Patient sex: M
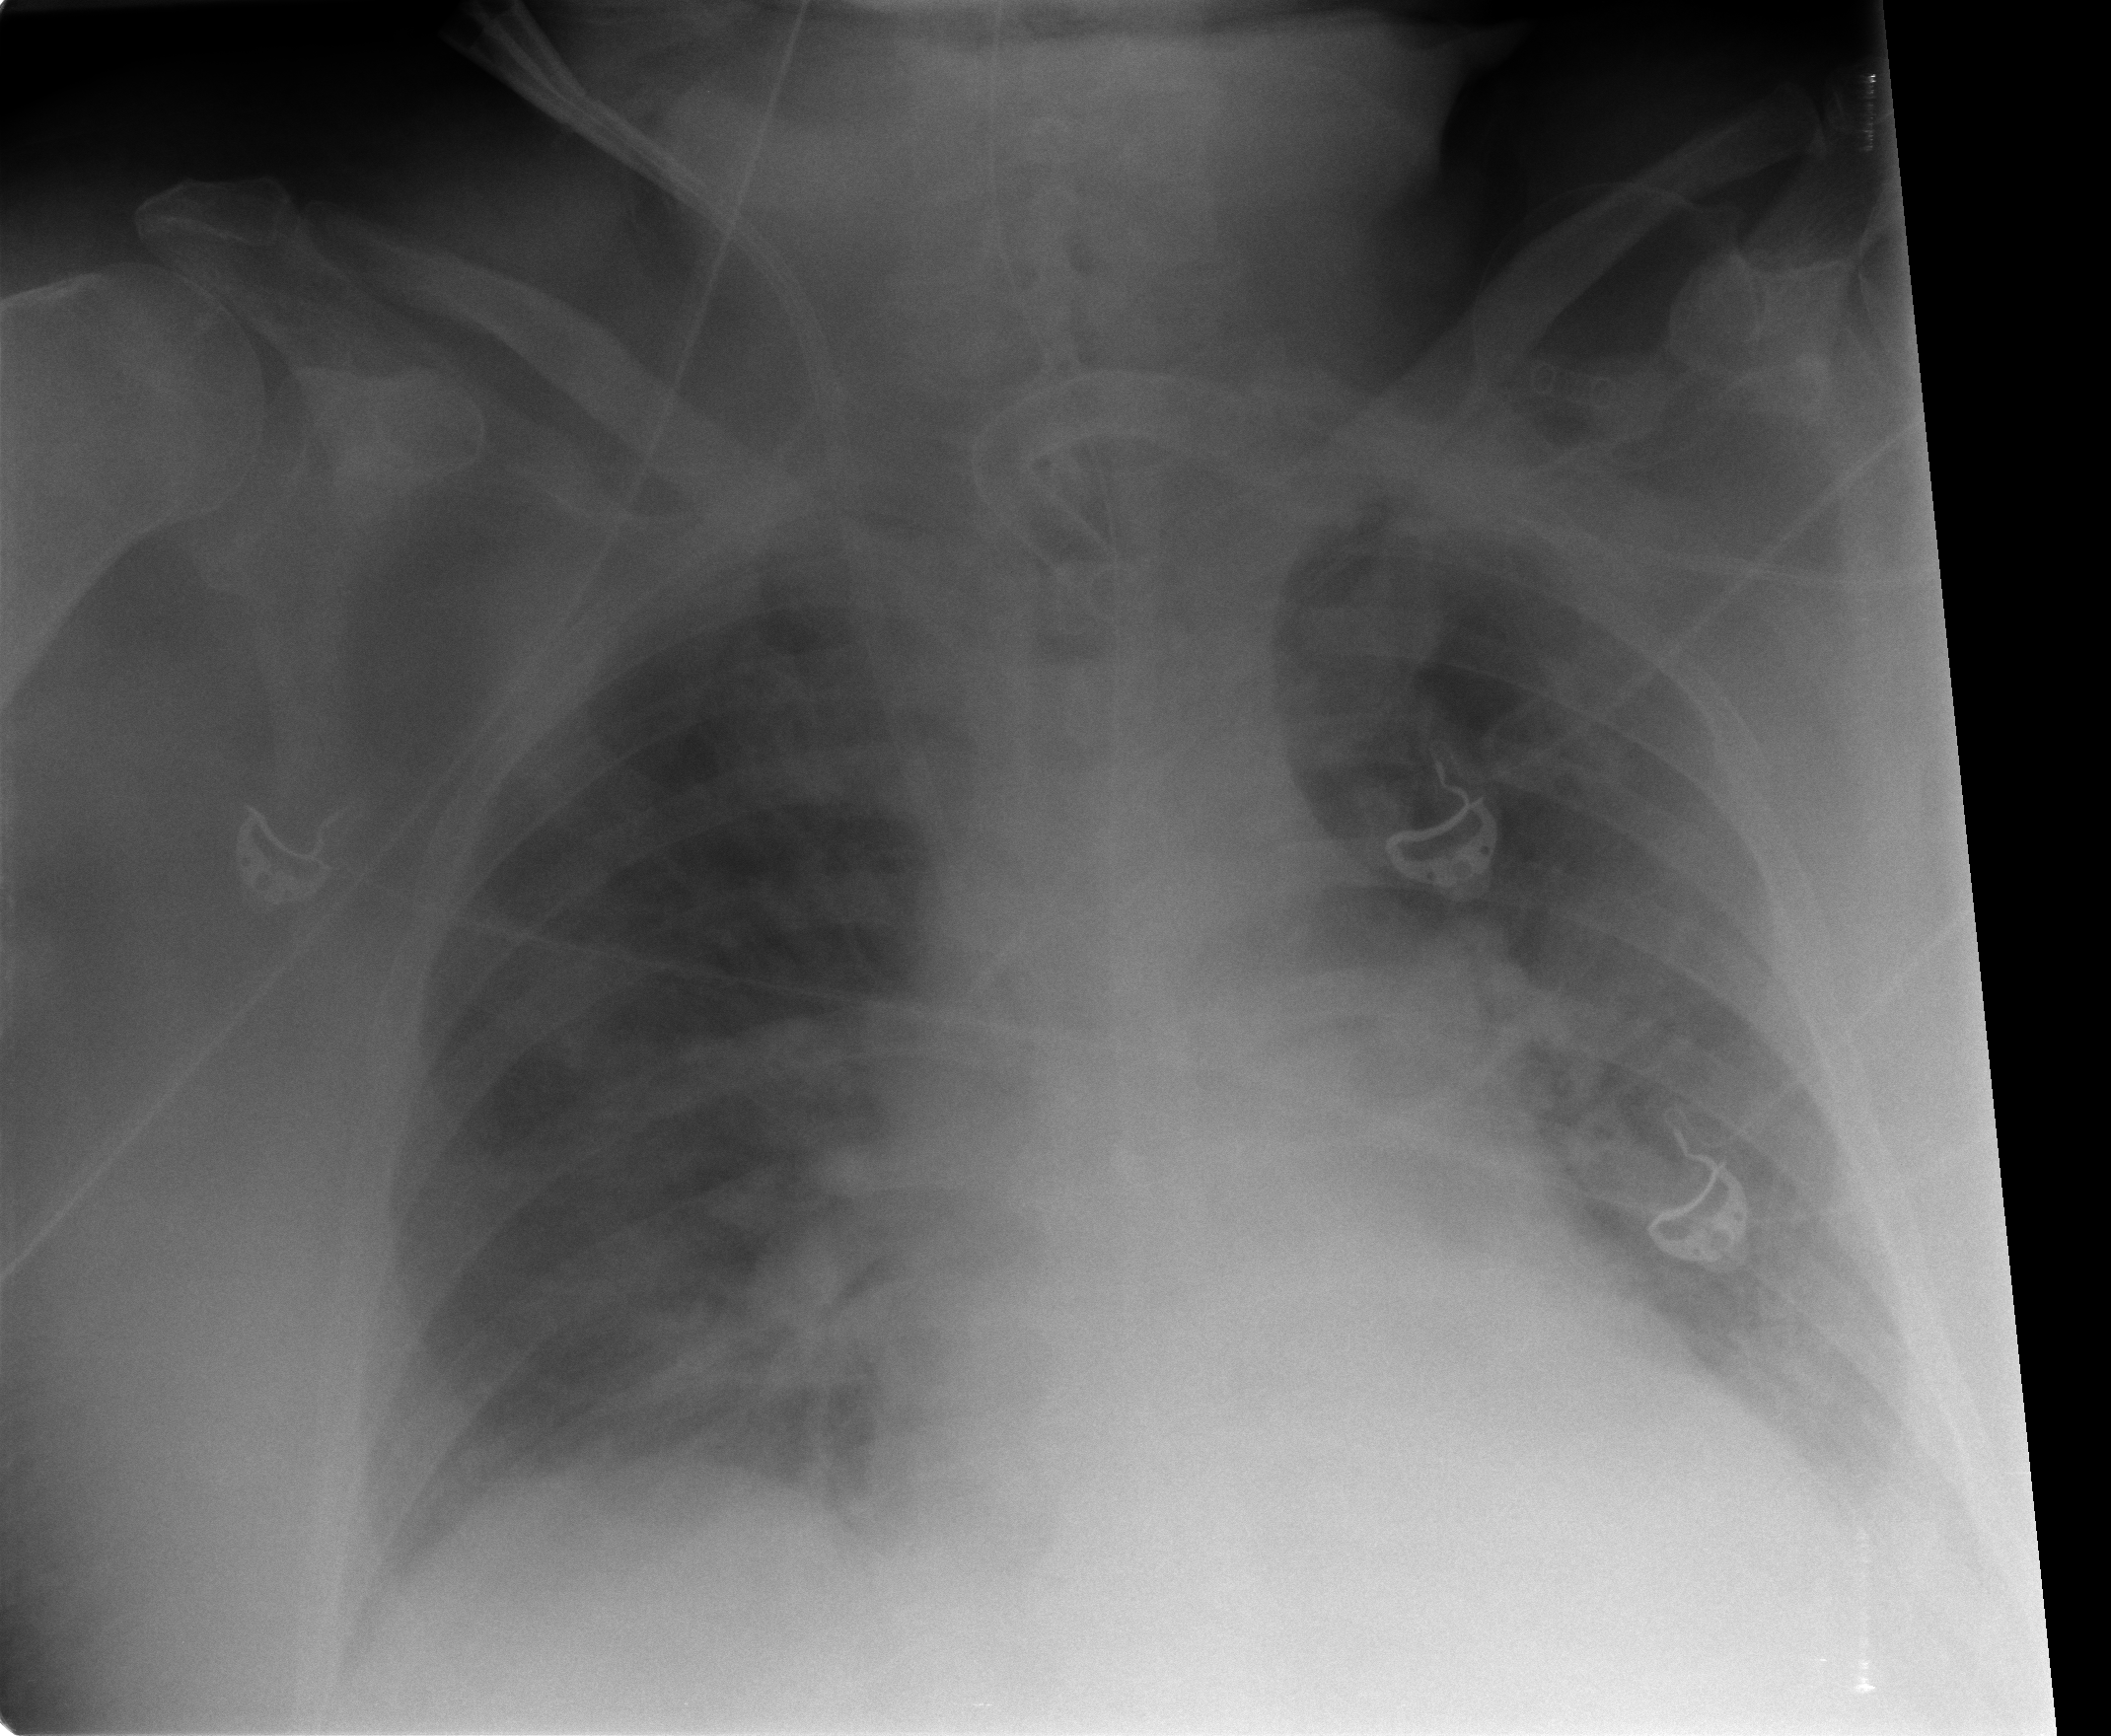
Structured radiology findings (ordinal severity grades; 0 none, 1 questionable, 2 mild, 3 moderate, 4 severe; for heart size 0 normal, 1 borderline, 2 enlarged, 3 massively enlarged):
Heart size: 2
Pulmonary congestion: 2
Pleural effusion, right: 0
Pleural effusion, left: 2
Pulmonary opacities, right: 2
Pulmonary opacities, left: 2
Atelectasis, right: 0
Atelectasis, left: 2